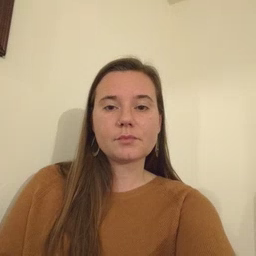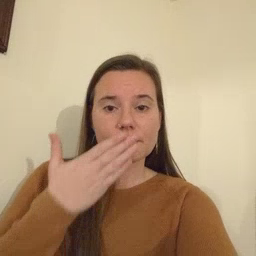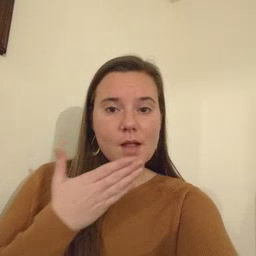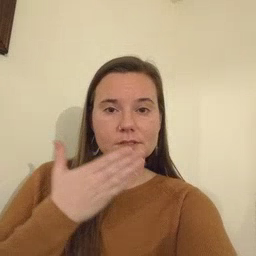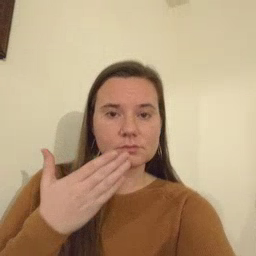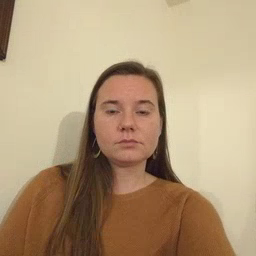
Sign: napkin